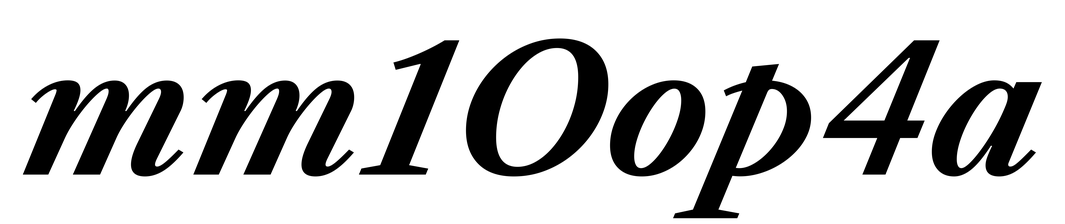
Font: LibreCaslonText-Italic_Bold_Italic